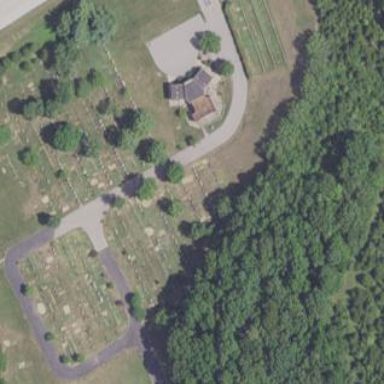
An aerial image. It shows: Cemetery.